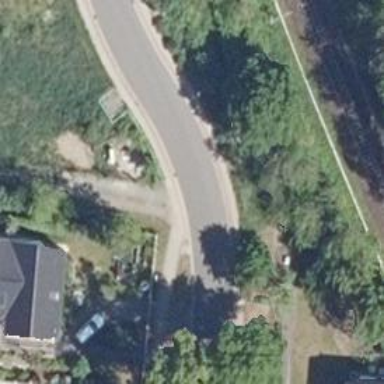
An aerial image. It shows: Smooth asphalt road in residential area.